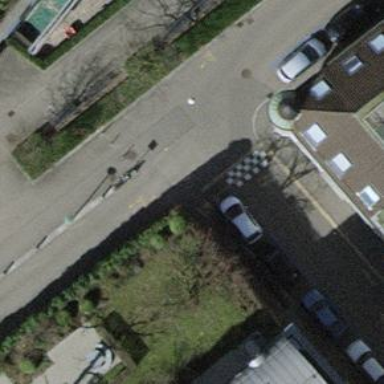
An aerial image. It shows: Bump for traffic calming.